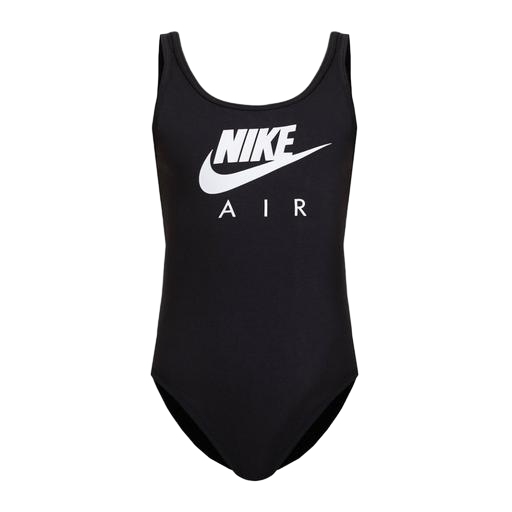
dri-fit tank, nike shirt, large chest logo, white background